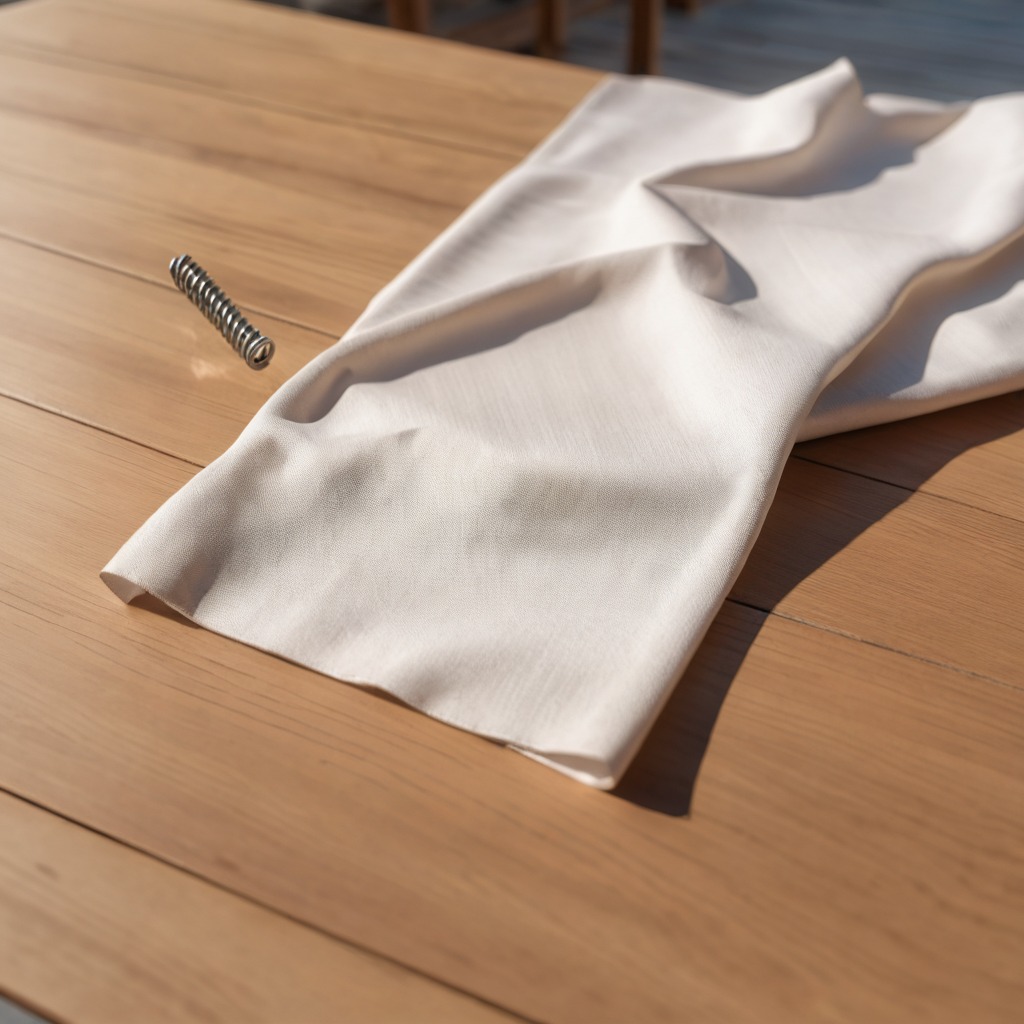
A coiled metal spring is lying on the wooden table.